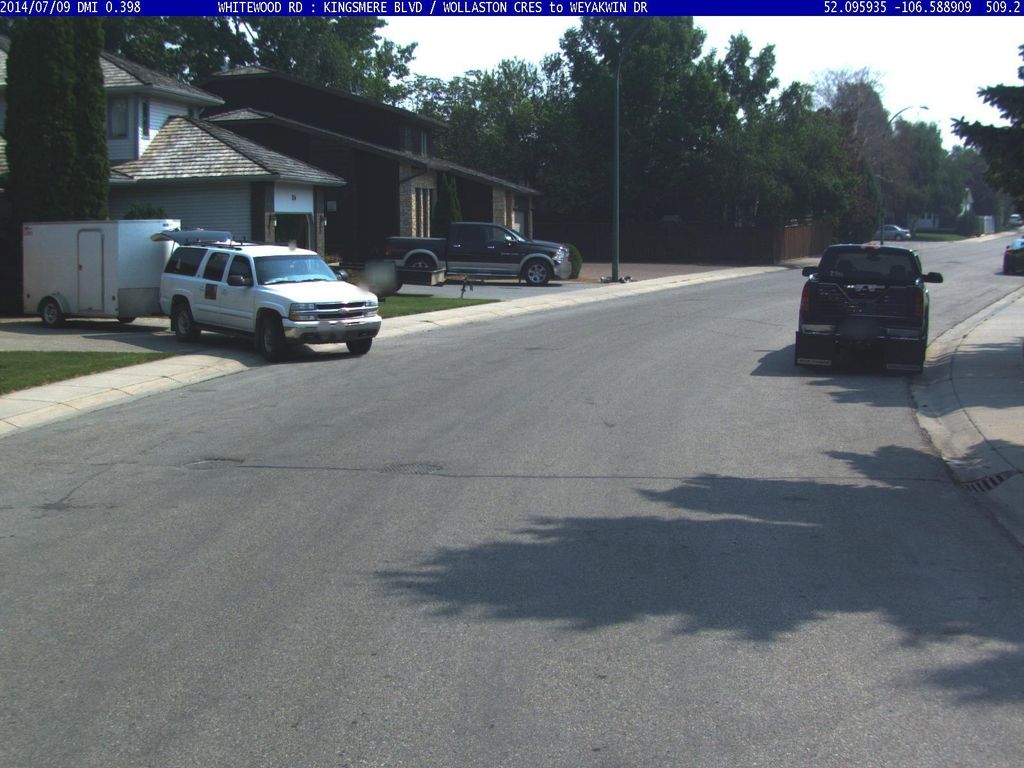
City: saskatoon